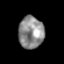
Tissue: prostate
Cell type: Epithelial cells
Senescence score: 0.362
Nuclear area (px): 796
Mean DAPI intensity: 140.323